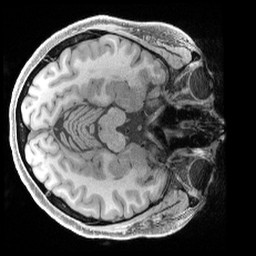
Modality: T1w
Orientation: axial
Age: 34
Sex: female
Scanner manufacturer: siemens
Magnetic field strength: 3 T
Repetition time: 2.4 s
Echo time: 0.00241 s